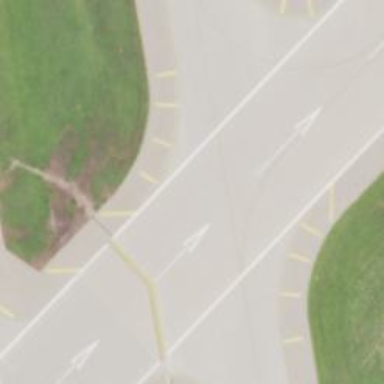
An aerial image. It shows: Displaced threshold on airport runway.